Question: Suppose I have a matrix of dimension [4x4], and a vector of [16x1], I need to multiply every 4 element in the vector in one element in the matrix, (instead of multiplying element in row by element in vector), how can I do that using loop ?
For example here below, the results of the first four elements in the resulted vector as shown in the below example, then the same thing for the second, third and fourth rows in the matrix. :

So the results in that example is supposed to be [16x1]
Thank you
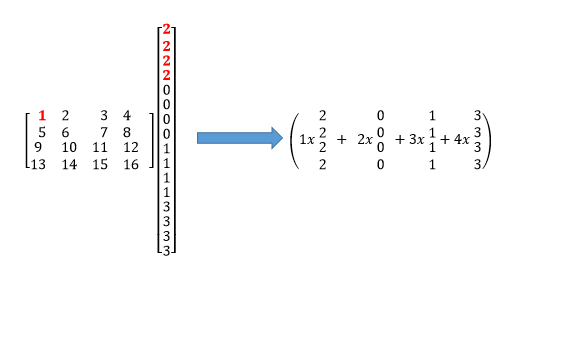
Answer: This is just matrix multiplication in disguise... If your tall vector was a matrix of the same size as the matrix shown, where each highlighted block is a row, it's matrix multiplication. We can set this up, then reshape back into a vector.
You can use indexing to turn this into simple matrix multiplication. A question I <URL> already today details how the below indexing works using 'bsxfun', then we just 'reshape' at the end:
'''
% Setup
A = [1 2 3 4; 5 6 7 8; 9 10 11 12; 13 14 15 16];
v = [2 2 2 2 0 0 0 0 1 1 1 1 3 3 3 3].';
% Matrix mutliplication
r = numel(v)/size(A,1);
b = A * v( bsxfun( @plus, (1:r:numel(v)).', 0:r-1 ) );
% Make result a column vector
b = reshape( b.', [], 1 );
'''